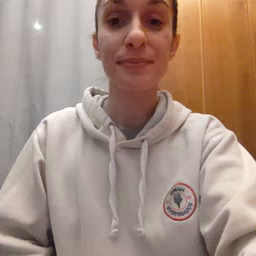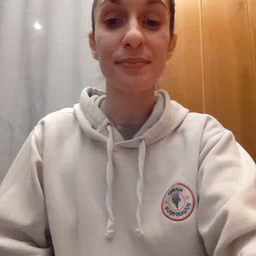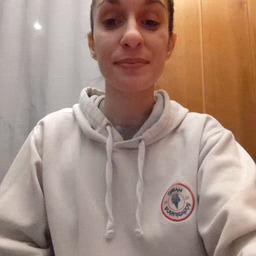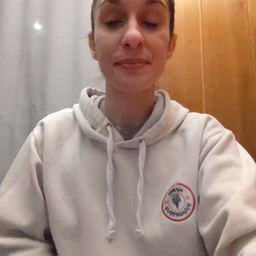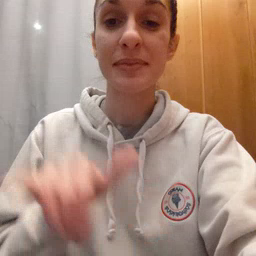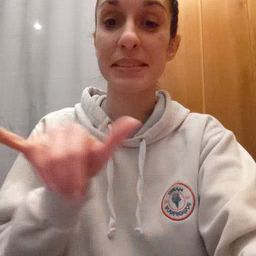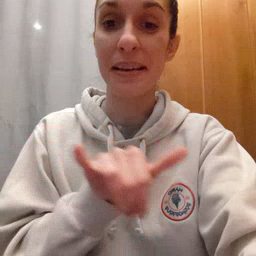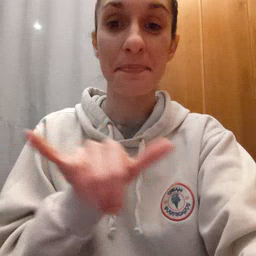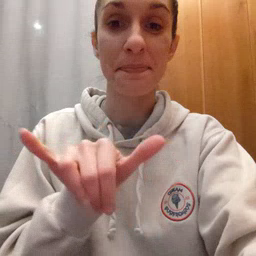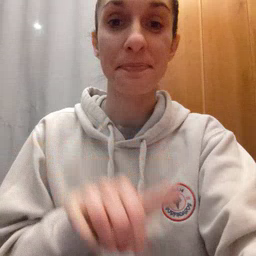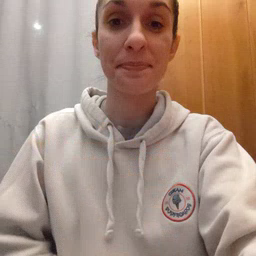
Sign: same